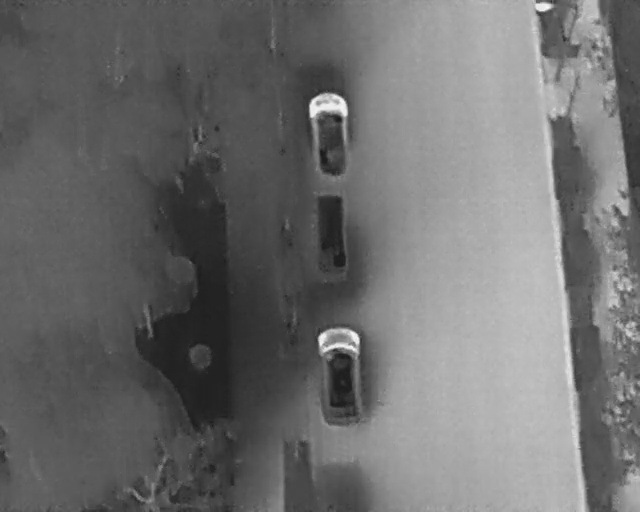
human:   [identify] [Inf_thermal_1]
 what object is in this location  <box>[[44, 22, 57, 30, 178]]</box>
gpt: <ref>1 large car at the top</ref>